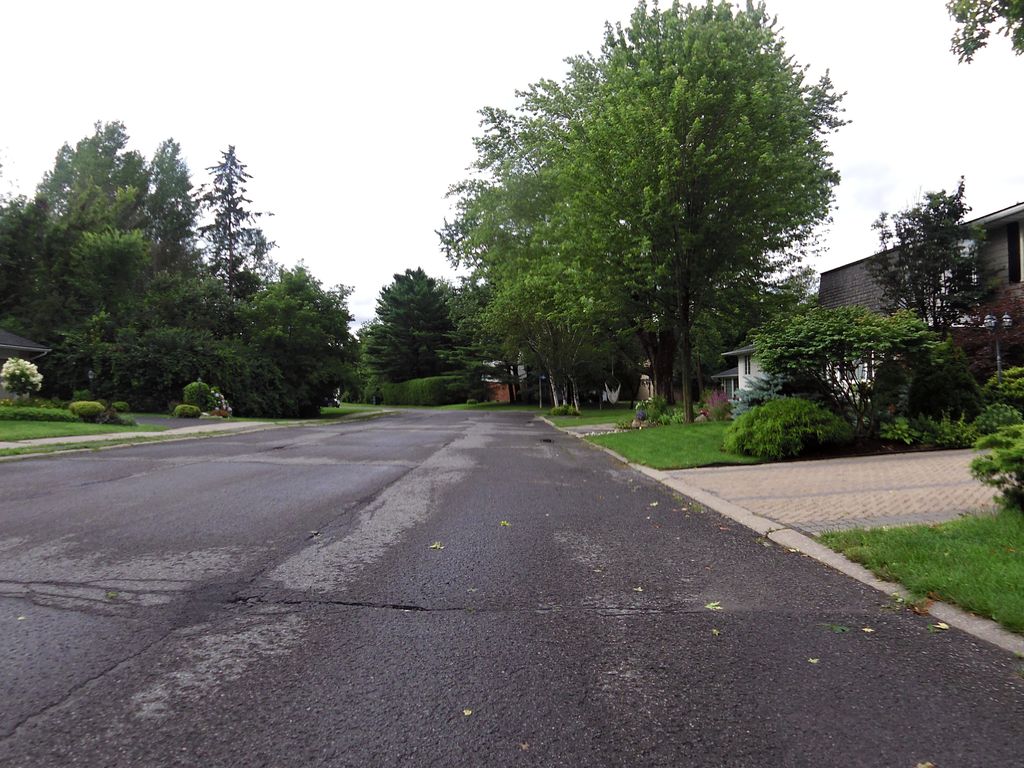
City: ottawa-gatineau